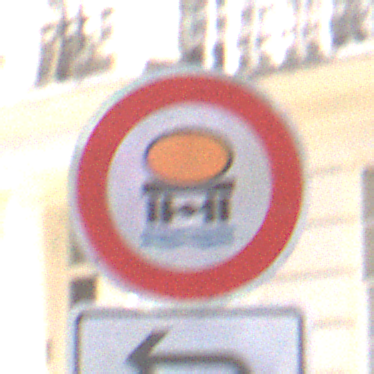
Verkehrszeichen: VerbotFahrzeugeWassergefaehrdenderLadung
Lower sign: RichtungsangabeDurchPfeile2
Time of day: MorningAfternoon
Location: Outdoor (Urban)
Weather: PartlyCloudy
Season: NotSpecified
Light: Natural